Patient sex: F
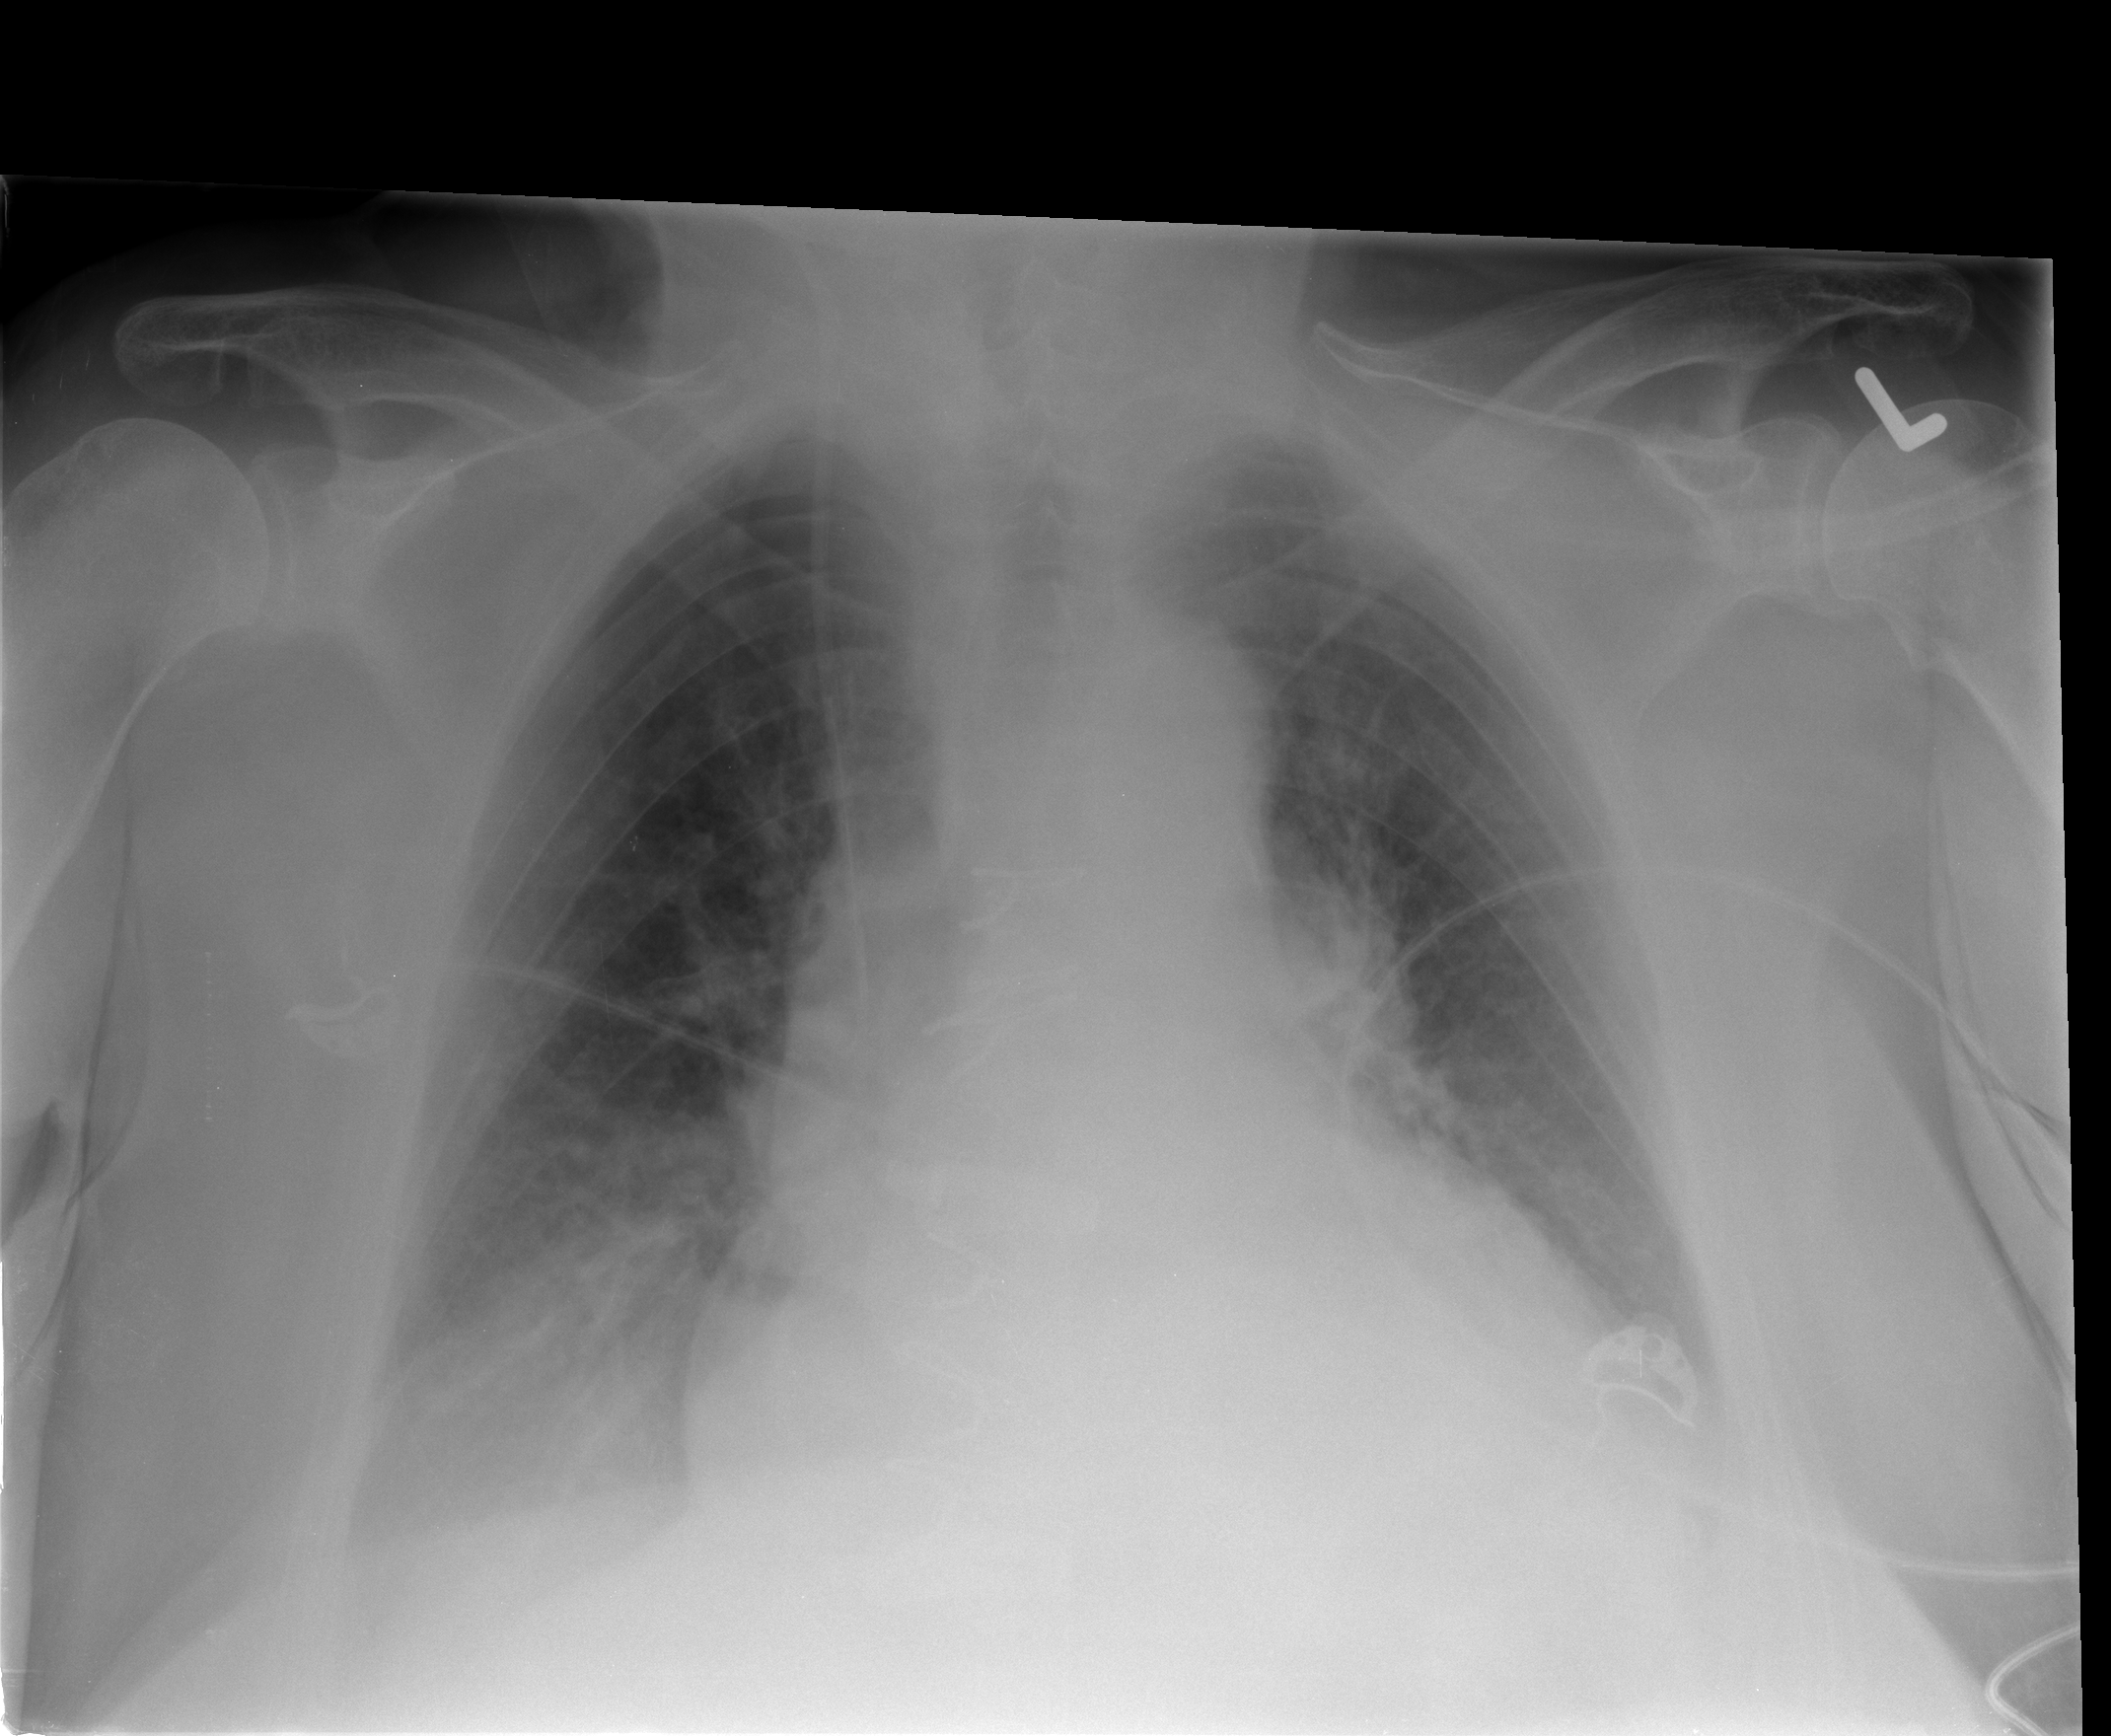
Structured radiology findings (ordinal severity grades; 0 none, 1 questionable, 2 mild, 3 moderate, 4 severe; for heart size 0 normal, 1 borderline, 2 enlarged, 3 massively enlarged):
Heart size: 2
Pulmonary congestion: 1
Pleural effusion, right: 2
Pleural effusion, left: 1
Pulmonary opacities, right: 1
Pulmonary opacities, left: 0
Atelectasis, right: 2
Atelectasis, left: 2